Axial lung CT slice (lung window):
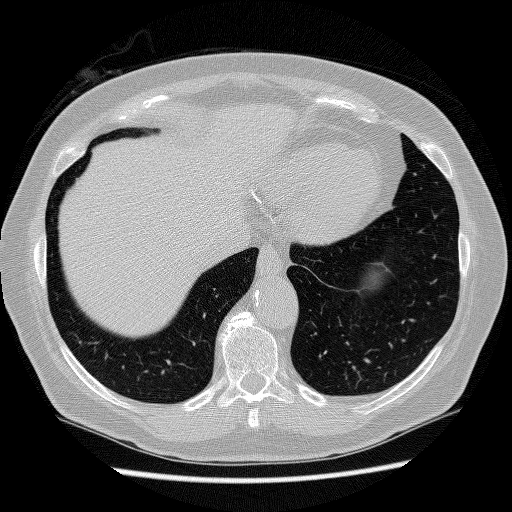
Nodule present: no